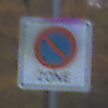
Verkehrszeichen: BeginnEingeschraenktesHalteverbotZone
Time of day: SunriseSunset
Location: Outdoor (Nature)
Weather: PartlyCloudy
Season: Autumn
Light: Natural